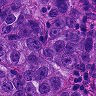
Metastatic tissue present: yes